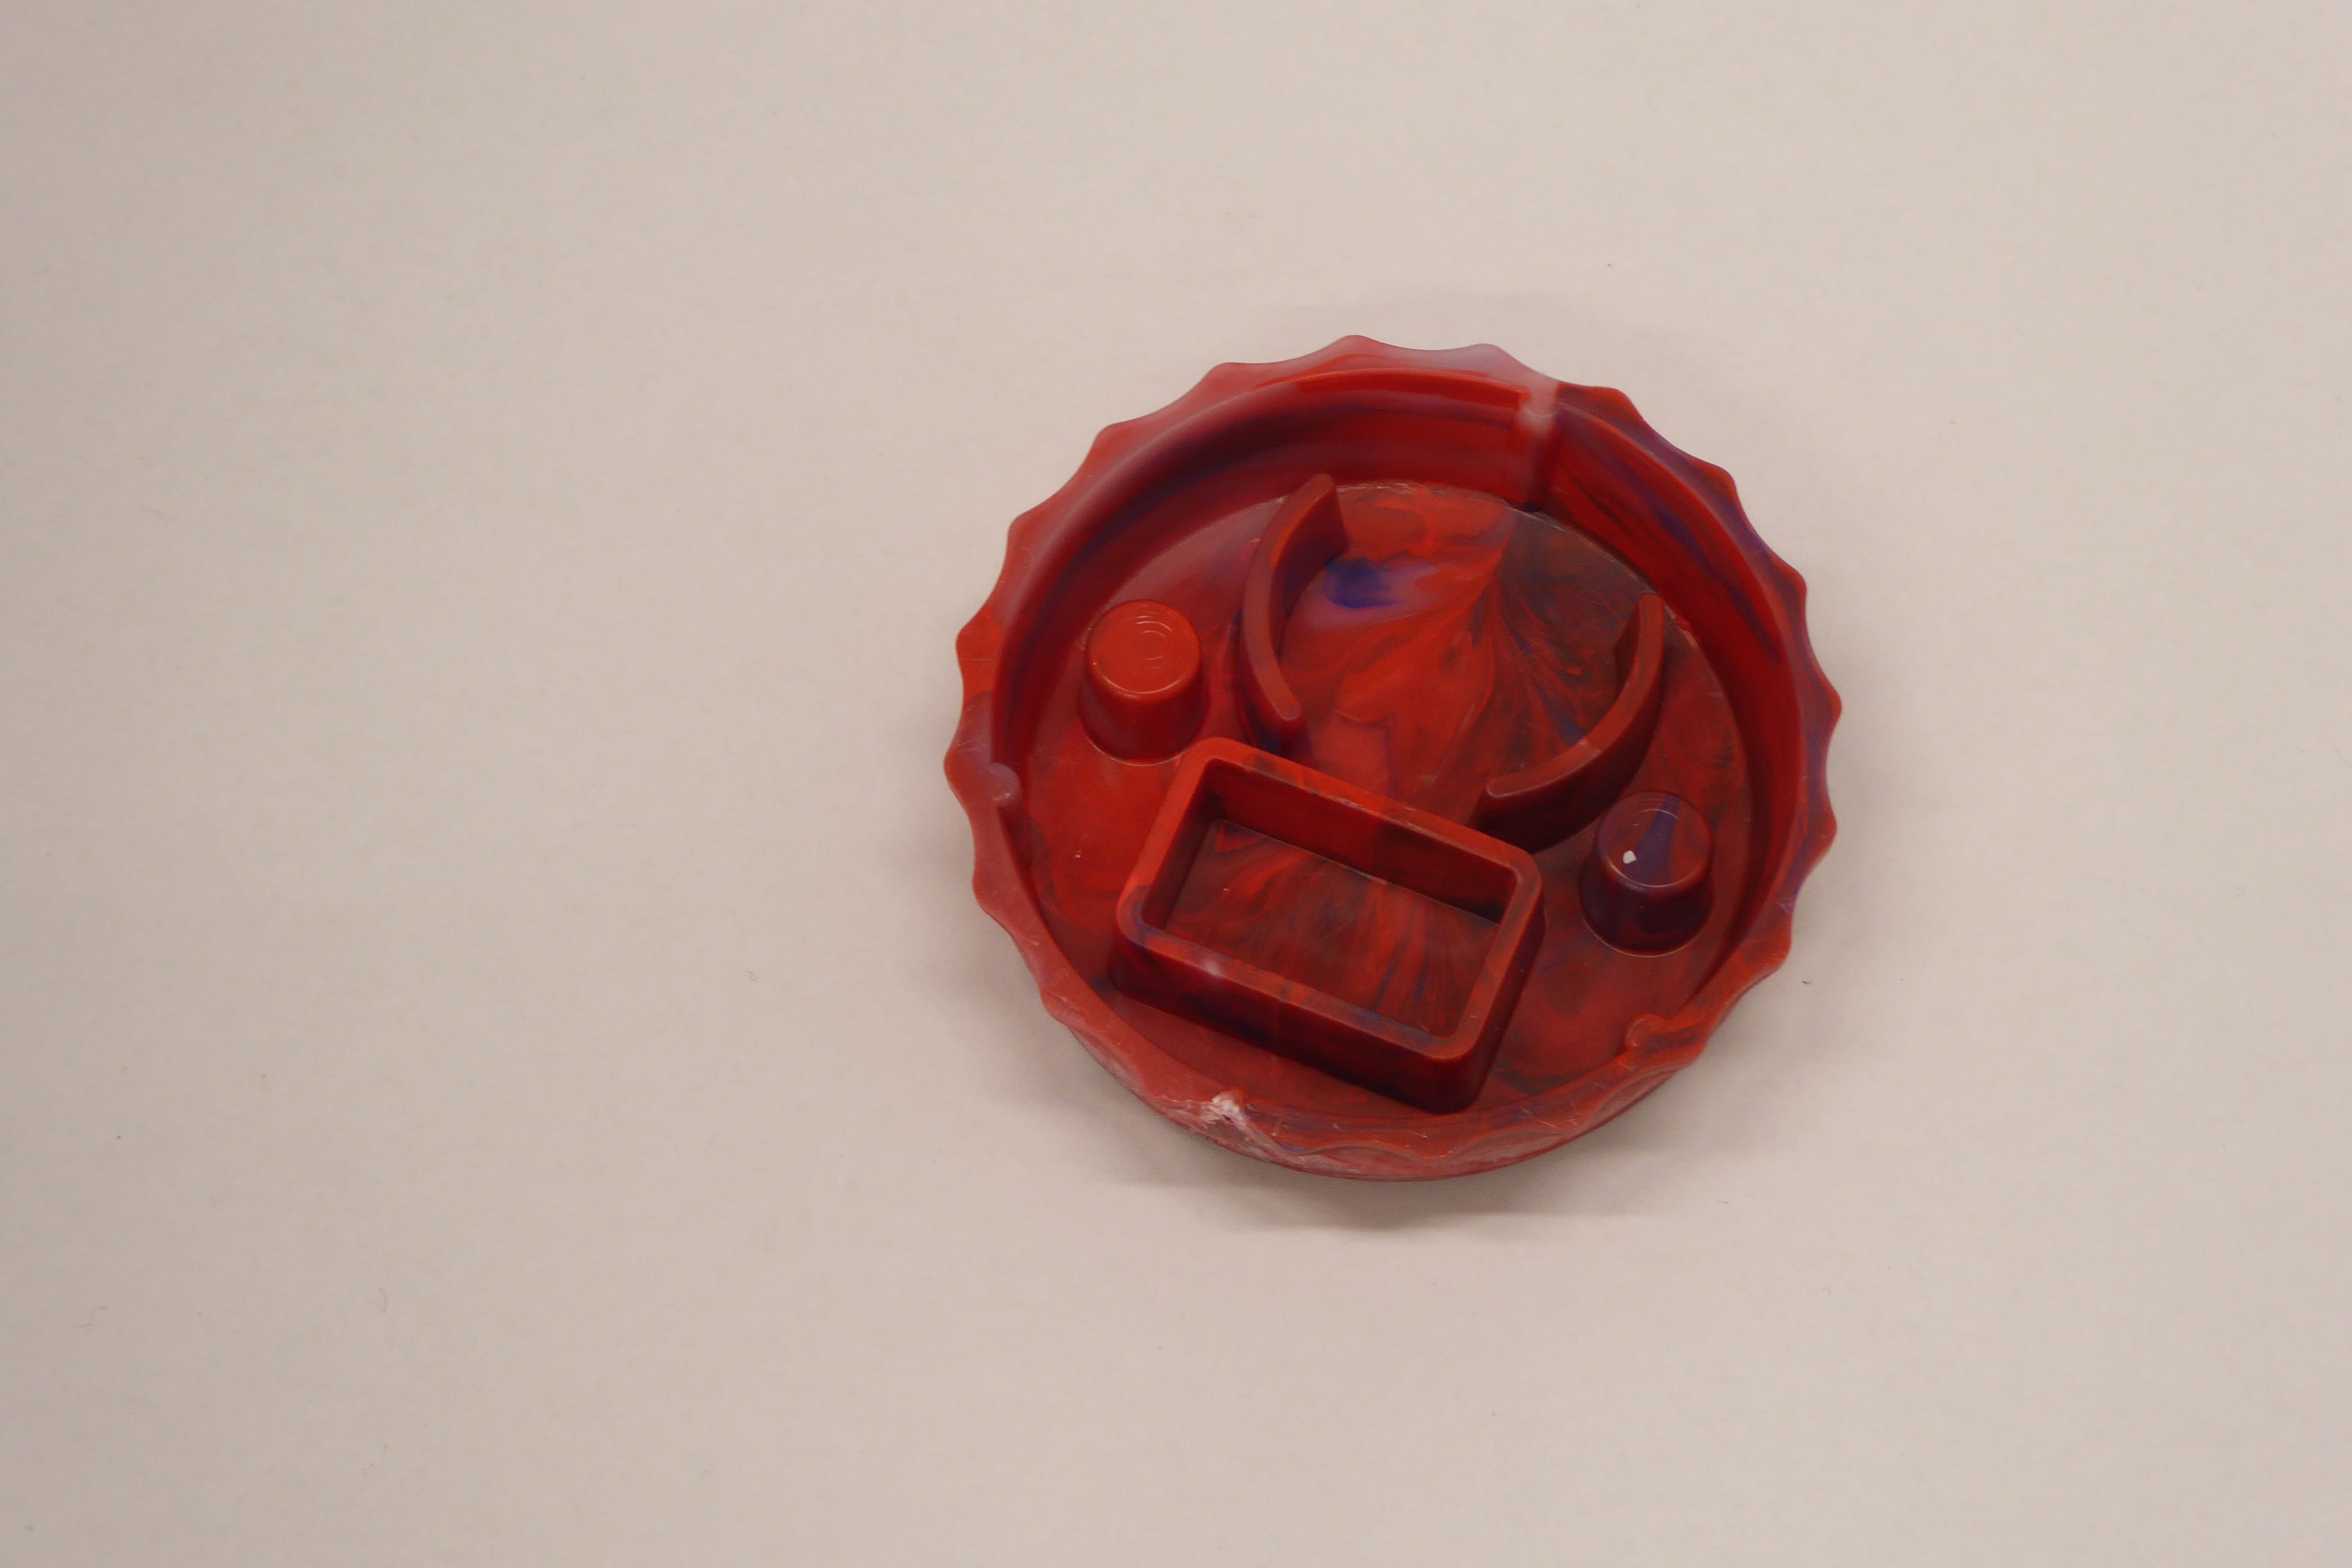
Label: Bottle Opener - Cover